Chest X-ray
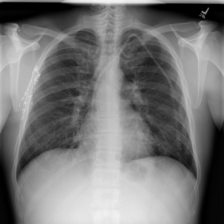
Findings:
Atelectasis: negative
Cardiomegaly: negative
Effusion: negative
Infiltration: negative
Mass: negative
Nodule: negative
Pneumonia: negative
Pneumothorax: negative
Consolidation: positive
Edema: negative
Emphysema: negative
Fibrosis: negative
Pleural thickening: negative
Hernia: negative